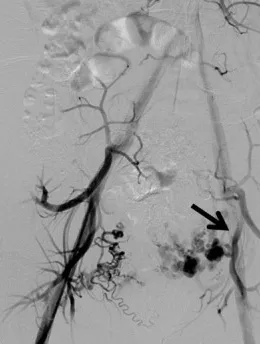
(A) Pelvic angiography demonstrates hypervascular structure arising from the left uterine artery (arrow).
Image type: radiology (ct)